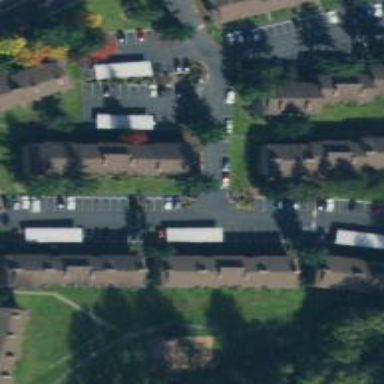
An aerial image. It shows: Living street.